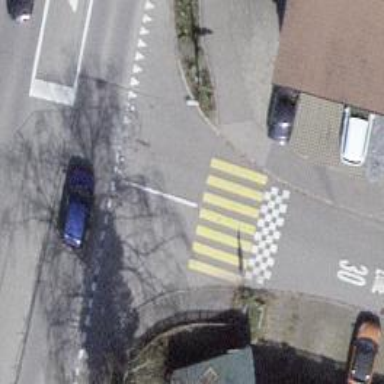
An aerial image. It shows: Paved footway with marked crossing.